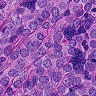
Metastatic tissue present: yes